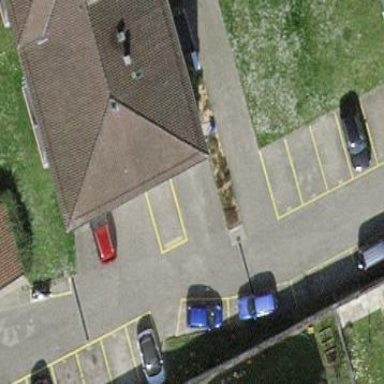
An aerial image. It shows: Street-side parking area.